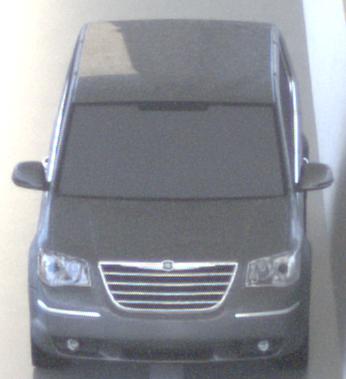
Make: Chrysler
Model: Grand Voyager 3.8
Detailed model: Grand Voyager
Model produced from: 2008/03
Model produced until: 2010/12
Doors: 5
Color: gray
Road condition: wet road
Daytime: morning or afternoon
Contrast: low contrast